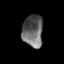
Tissue: lung
Cell type: Epithelial cells
Senescence score: 0.2325
Nuclear area (px): 647
Mean DAPI intensity: 99.921